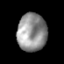
Tissue: prostate
Cell type: T cells
Senescence score: 0.7488
Nuclear area (px): 1092
Mean DAPI intensity: 145.618